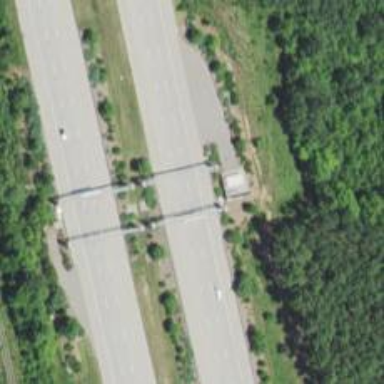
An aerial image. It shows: Toll gantry on the road.